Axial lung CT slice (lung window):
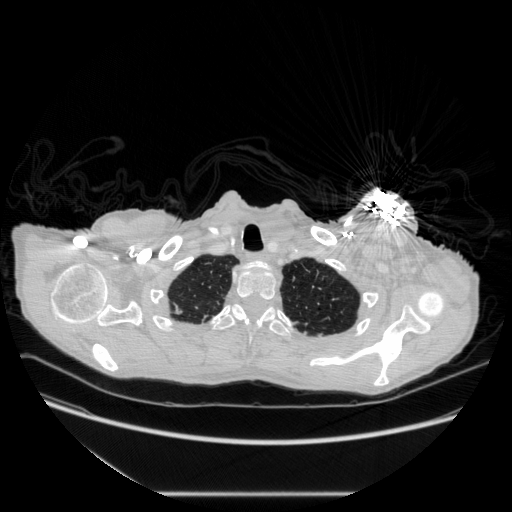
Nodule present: no